Interaction volume radius: 5 \u00c5
Interaction volume height: 10 \u00c5
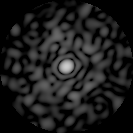
Disorder parameter: 0.8968